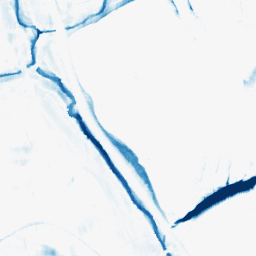
Category: morphological
Decomposition family: morphological_rect
Decomposition parameters: operation: closing
width: 10
height: 20
Upsampling method: cubic_catmull_rom
Upsampling parameters: scale: 8
Upsampling scale: 8